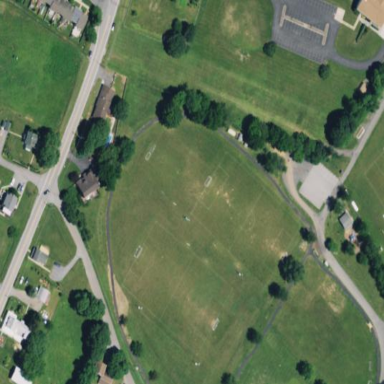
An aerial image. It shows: Soccer pitch designated for leisure and sports activities.